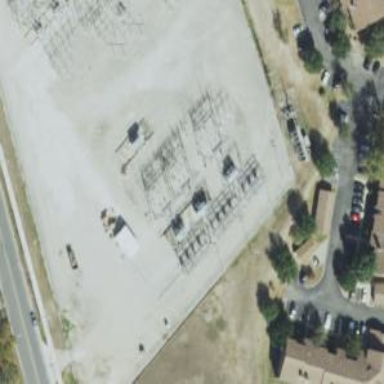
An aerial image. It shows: Power tower.